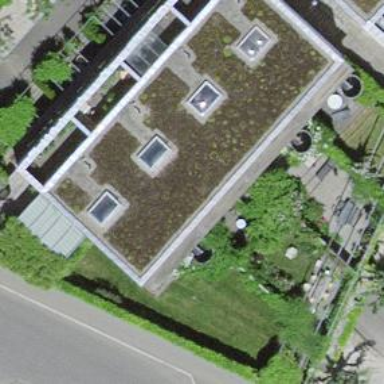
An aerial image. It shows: Flat-roofed house.